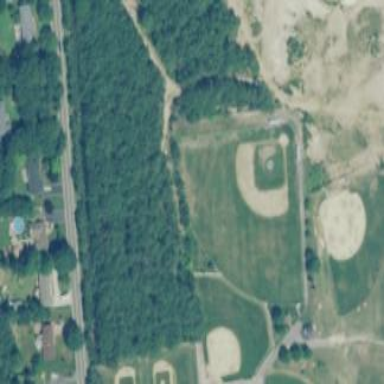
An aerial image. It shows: Baseball pitch for leisure and sports activities.